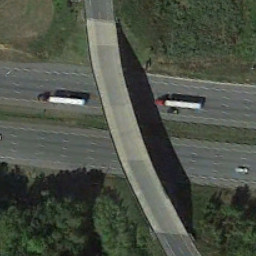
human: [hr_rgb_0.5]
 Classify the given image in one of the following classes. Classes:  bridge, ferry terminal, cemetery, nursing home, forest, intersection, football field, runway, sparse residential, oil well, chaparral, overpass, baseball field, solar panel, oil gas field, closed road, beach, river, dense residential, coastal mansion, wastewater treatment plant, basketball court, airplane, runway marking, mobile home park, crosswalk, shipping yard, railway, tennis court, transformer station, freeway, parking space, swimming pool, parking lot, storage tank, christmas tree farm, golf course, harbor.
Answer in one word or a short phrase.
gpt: overpass